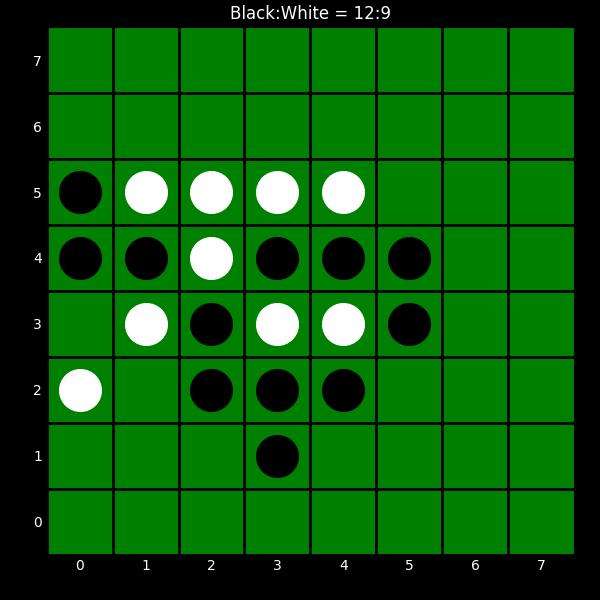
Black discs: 12
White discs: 9